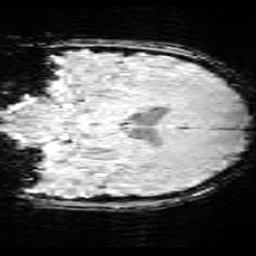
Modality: SWI
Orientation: coronal
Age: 11
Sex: female
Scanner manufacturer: siemens
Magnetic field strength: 3 T
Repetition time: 0.027 s
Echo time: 0.02 s